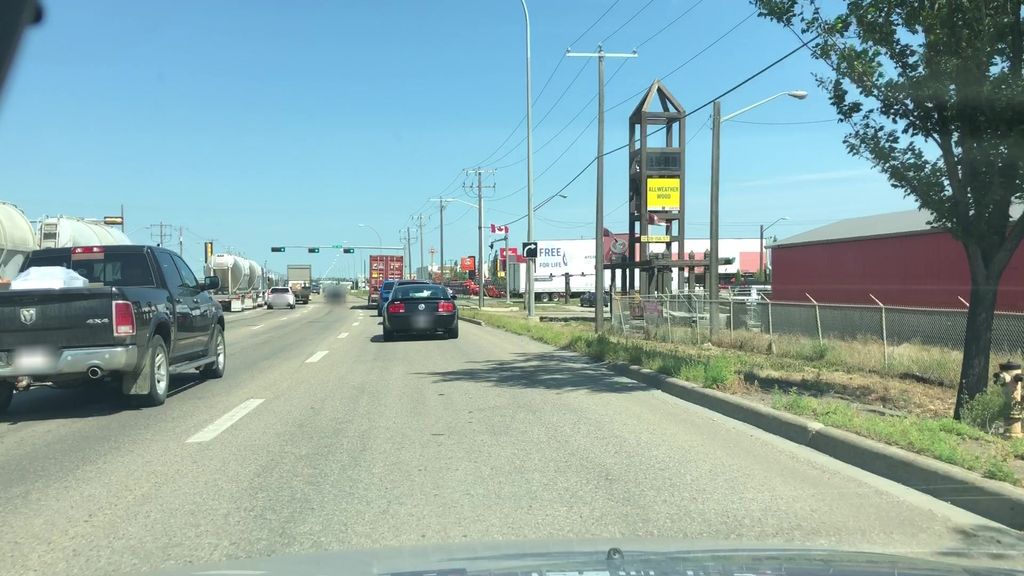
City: edmonton